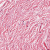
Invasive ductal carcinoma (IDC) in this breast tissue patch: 0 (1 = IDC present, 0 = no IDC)